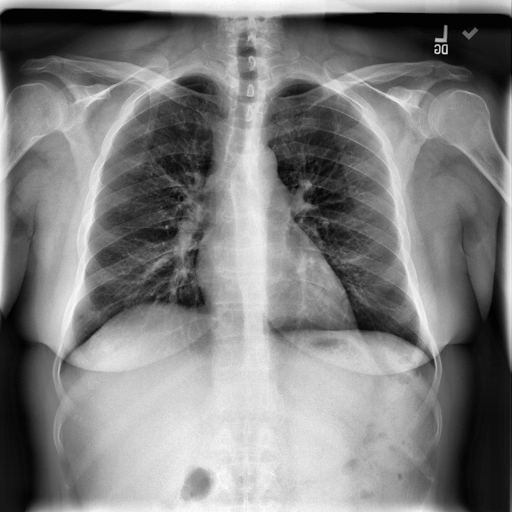
Finding: NORMAL